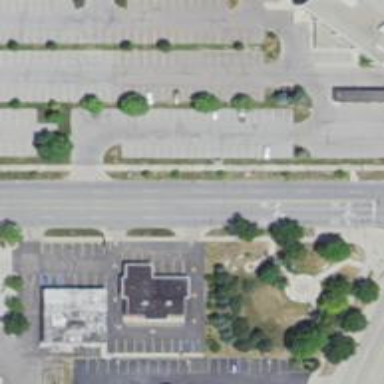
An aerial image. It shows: Secondary road with separate sidewalks.